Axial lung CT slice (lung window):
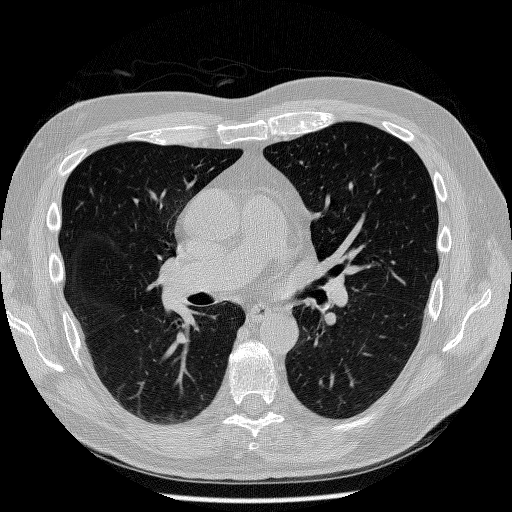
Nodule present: no